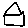
Label: house